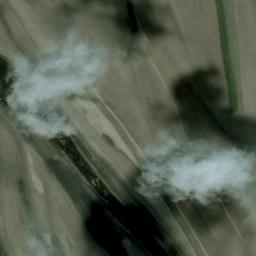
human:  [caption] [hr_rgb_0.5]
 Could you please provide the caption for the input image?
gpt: The cumulus clouds are located above the khaki farmland and the shadow of the clouds is on the farmland .

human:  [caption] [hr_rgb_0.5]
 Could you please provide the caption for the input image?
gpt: The white cloud is above bare and green land .

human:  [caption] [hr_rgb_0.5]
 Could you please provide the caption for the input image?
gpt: There is a little thin cloud above the farmland .

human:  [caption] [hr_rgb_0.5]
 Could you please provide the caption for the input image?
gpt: White clouds in the air and clouds cast on the yellow ground .

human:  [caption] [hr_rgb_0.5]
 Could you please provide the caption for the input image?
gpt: There are two pieces of sparse clouds over a farmland .